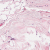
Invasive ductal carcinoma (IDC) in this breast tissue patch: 0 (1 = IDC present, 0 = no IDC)